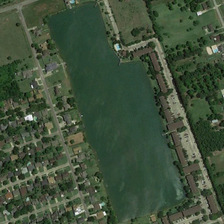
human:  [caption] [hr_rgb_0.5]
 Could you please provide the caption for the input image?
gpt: many buildings and green trees are around an almost rectangular pond .

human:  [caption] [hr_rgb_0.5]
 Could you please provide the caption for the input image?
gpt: many buildings and green trees are around an almost rectangular pond .

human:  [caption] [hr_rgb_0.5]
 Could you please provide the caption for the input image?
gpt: many buildings and green trees are around an almost rectangular pond .

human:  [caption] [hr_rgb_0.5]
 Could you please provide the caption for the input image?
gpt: many buildings and green trees are around an almost rectangular pond .

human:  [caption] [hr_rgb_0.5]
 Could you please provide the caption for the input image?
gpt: many buildings and green trees are around an almost rectangular pond .